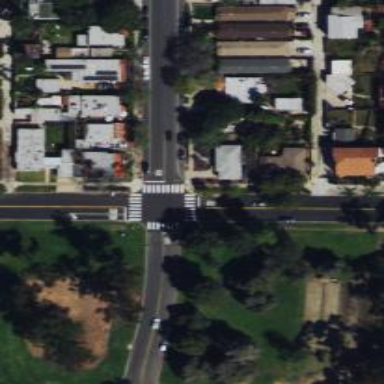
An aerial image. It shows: Marked road crossing.